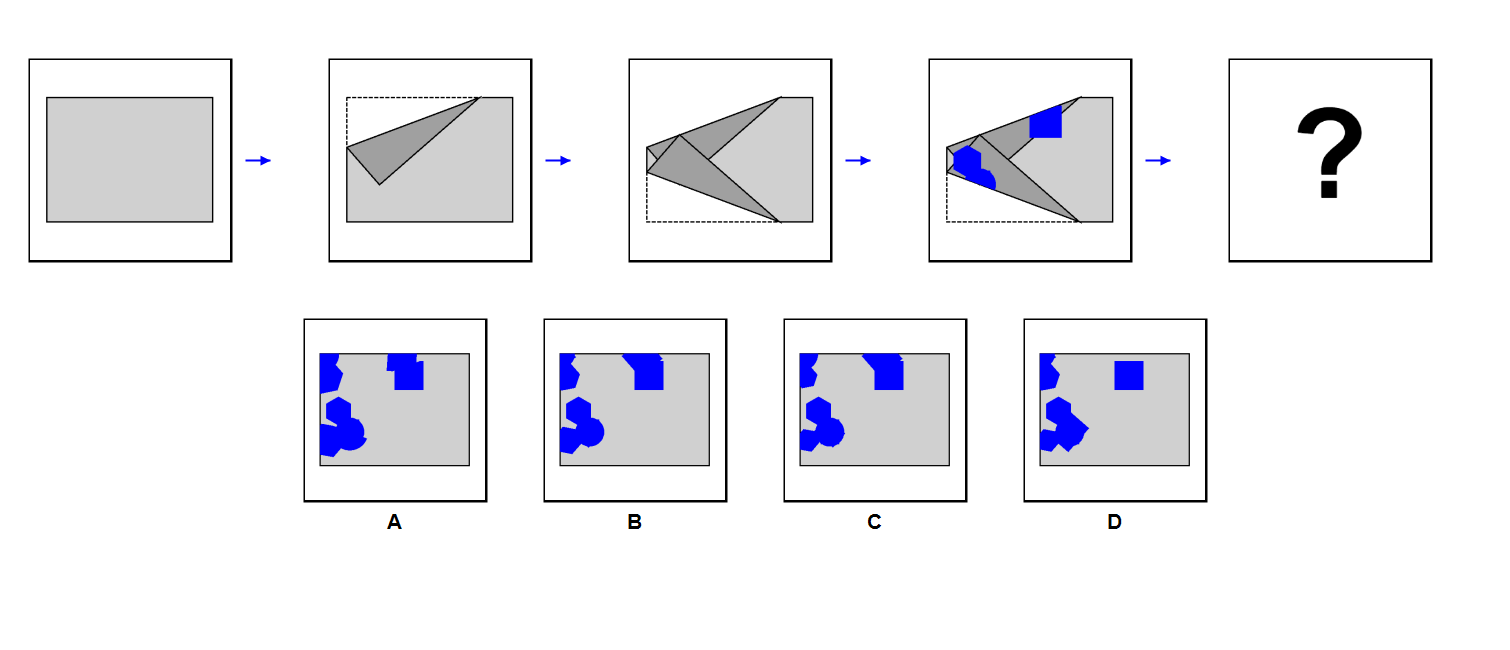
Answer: B